Current action and preconditions to check: trajectory_clear

Your task: For each precondition in the list above, predict whether it will hold at this action.

Consider the current scene as observed from the mobile robot's camera, and analyze the predicted future states of all dynamic agents (e.g., people, animals, vehicles, or any moving entities) within the NEXT SECOND.

IMPORTANT: Only answer "very likely" if you are absolutely certain—based on strong, clear evidence—that a dynamic agent will violate the precondition in the predicted future state. Do NOT answer "very likely" for unlikely, ambiguous, or low-probability risks.

Ask yourself for each precondition: Is there a high probability, with clear and convincing evidence, that the predicted future states of any dynamic agent will interfere with the predicted future state of the currently executing action within the NEXT SECOND, causing that precondition to fail?

Assess the risk level based on these predictions. Use "likely" or "very likely" if motions create a clear risk of interference.

Use "neutral" or "improbable" if agents are nearby but their predicted paths are clearly diverging or non-conflicting.

Failure Risk Categories: "very improbable", "improbable", "neutral", "likely", "very likely"

Answer Format: Output ONLY the probability_of_failure value from these categories: "very improbable", "improbable", "neutral", "likely", "very likely"

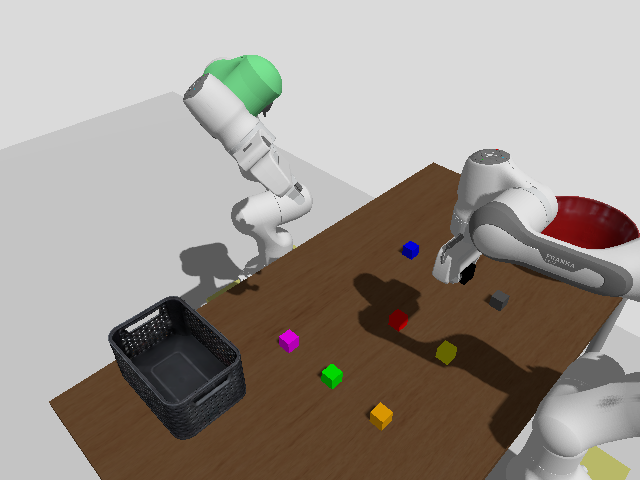

Answer: very improbable